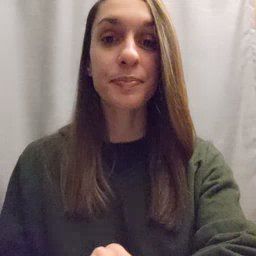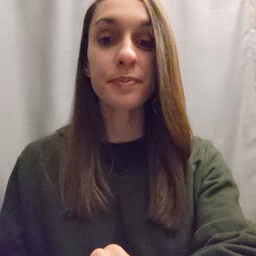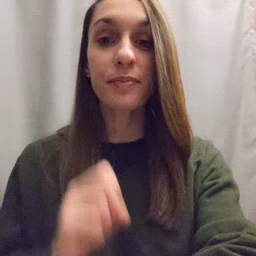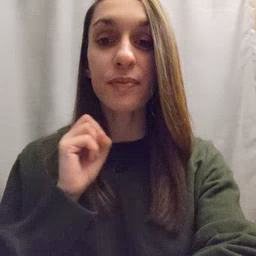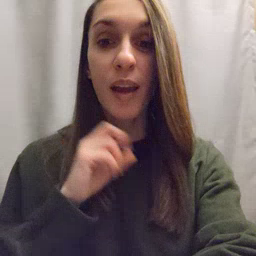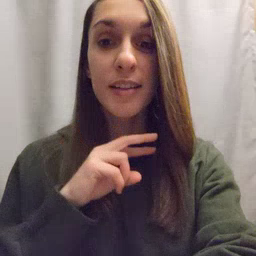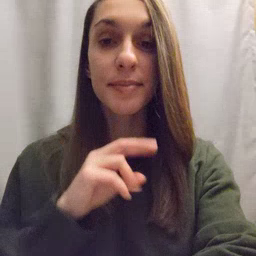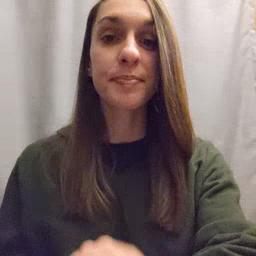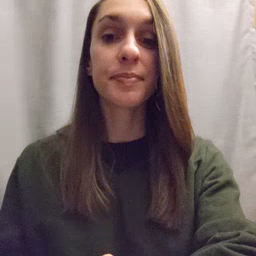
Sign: frog